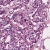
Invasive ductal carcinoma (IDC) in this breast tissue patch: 1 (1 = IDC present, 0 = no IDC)